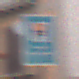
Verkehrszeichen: Wasserschutzgebiet
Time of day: MorningAfternoon
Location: Outdoor (Urban)
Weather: PartlyCloudy
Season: NotSpecified
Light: Natural